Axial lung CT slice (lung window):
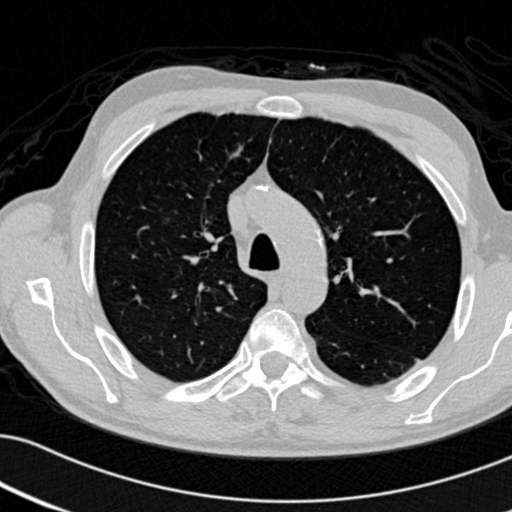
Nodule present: no